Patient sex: M
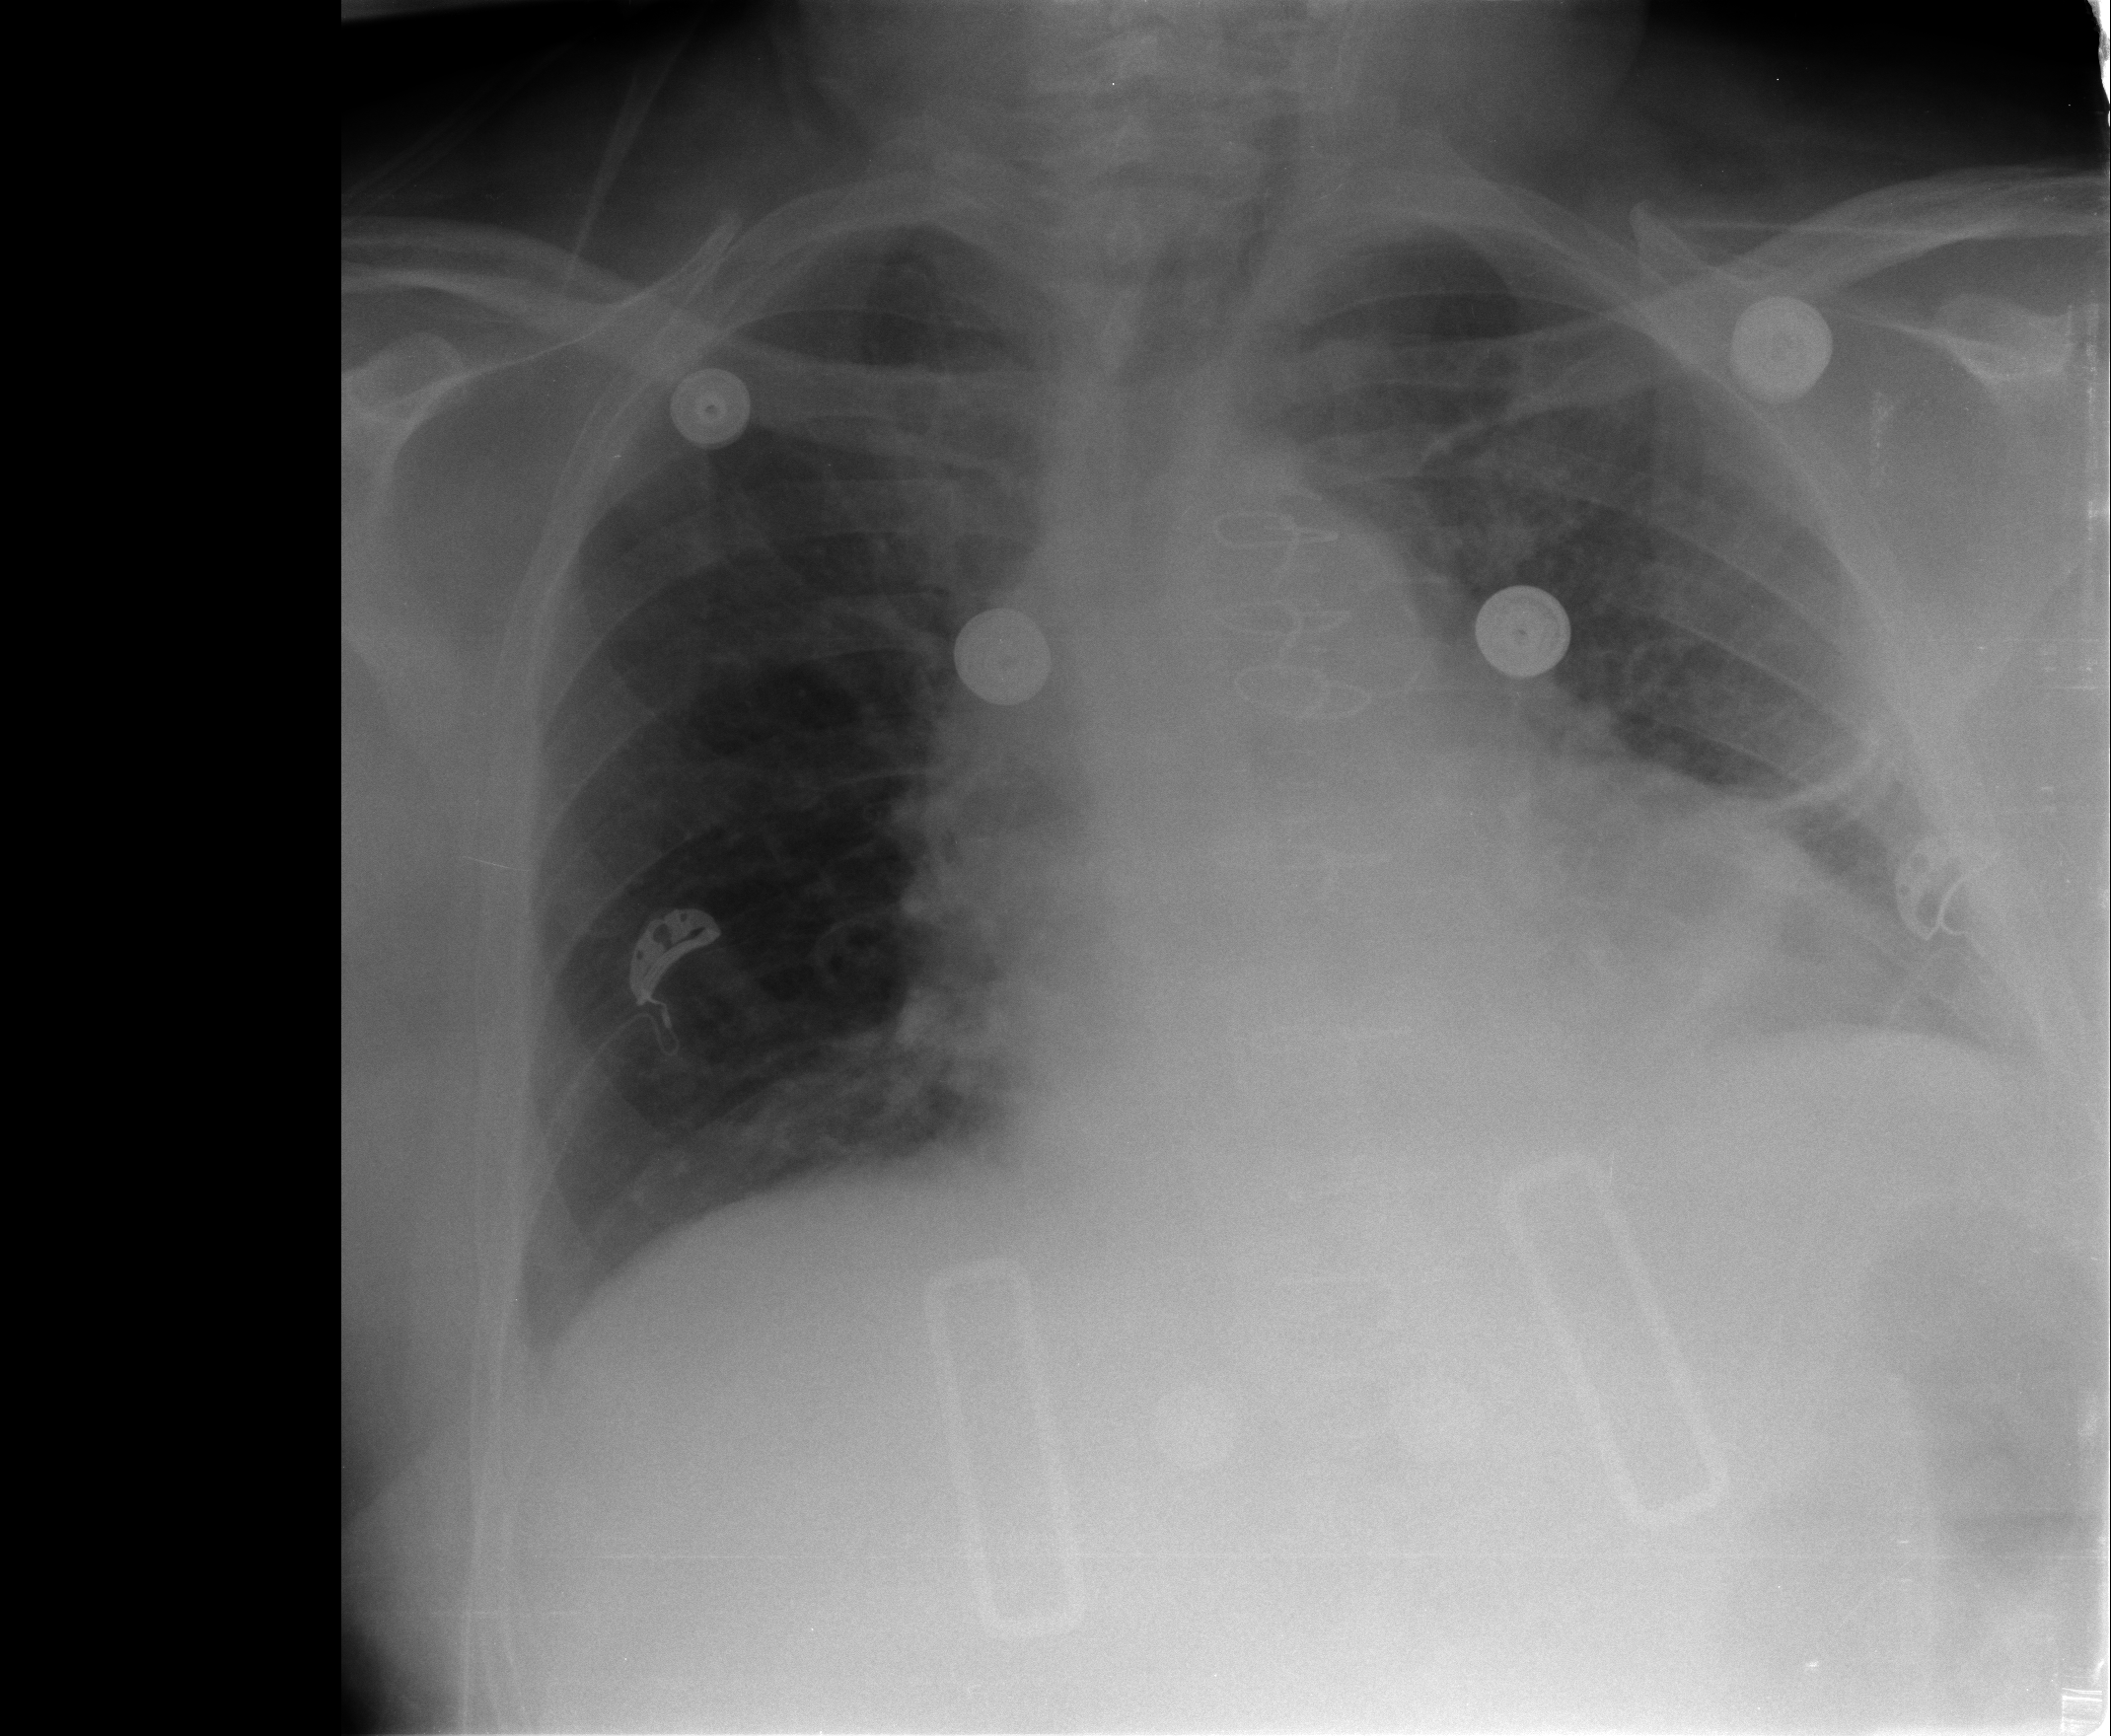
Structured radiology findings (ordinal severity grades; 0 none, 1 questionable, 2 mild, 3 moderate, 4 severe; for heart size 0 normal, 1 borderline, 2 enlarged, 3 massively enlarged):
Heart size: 1
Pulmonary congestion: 0
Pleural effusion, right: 0
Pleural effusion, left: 1
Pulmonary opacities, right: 0
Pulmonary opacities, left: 1
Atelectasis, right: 1
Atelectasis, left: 1